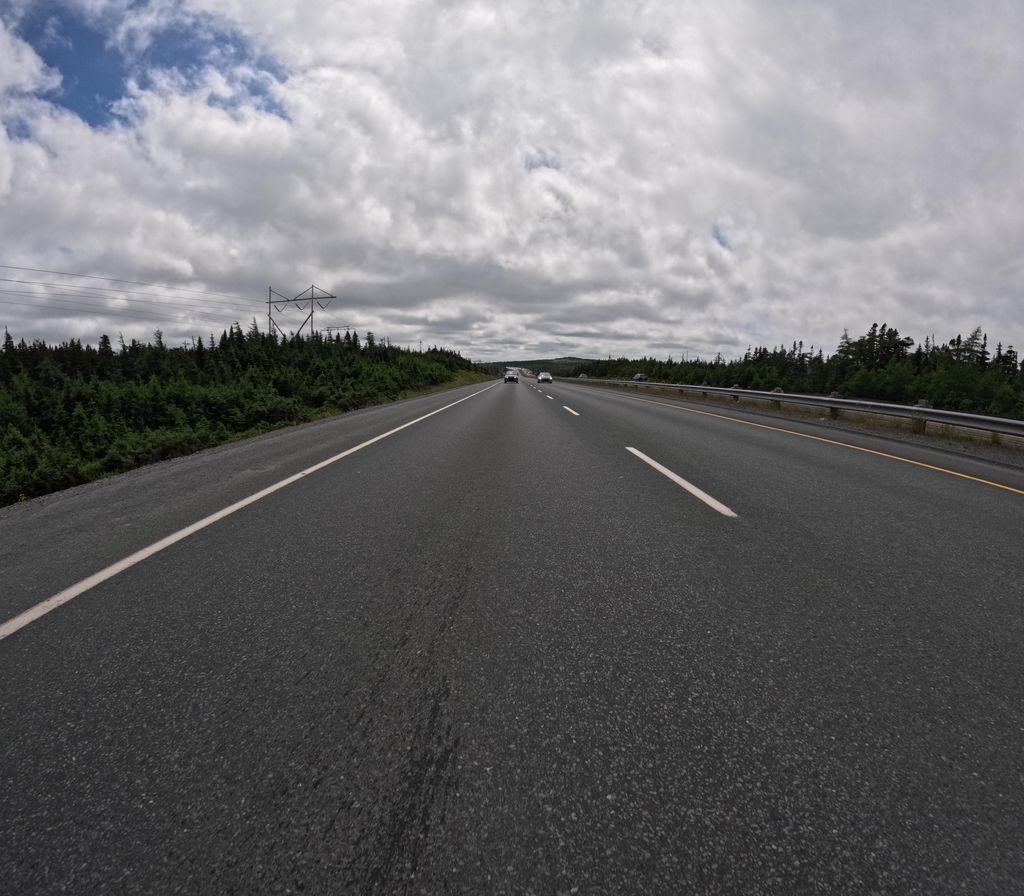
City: st_johns